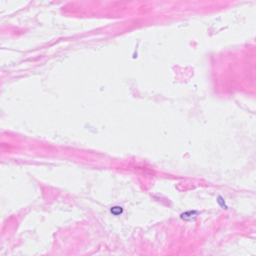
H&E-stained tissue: Breast